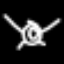
Label: frog